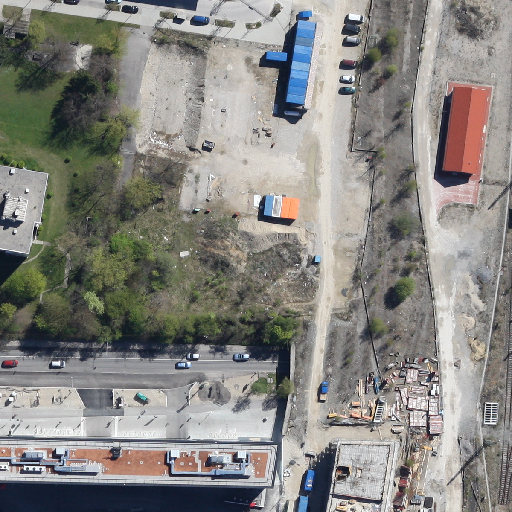
Referring expression: building along the road